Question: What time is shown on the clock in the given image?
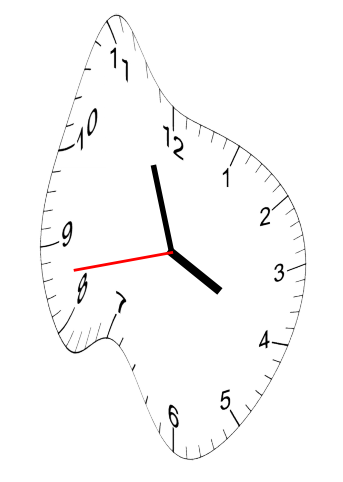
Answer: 03:56:43